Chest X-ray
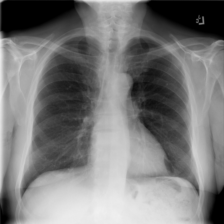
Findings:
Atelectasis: negative
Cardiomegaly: negative
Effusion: negative
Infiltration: negative
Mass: negative
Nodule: negative
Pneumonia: negative
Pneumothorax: negative
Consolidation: negative
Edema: negative
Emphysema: negative
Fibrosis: negative
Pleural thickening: negative
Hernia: negative